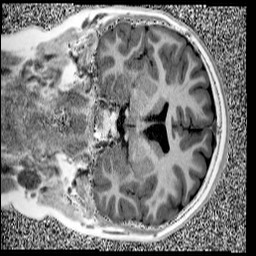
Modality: UNIT1
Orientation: coronal
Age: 13
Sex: male
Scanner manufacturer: siemens
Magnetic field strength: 3 T
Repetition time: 4 s
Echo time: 0.00299 s